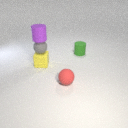
small red rubber sphere in front of small green rubber cylinder